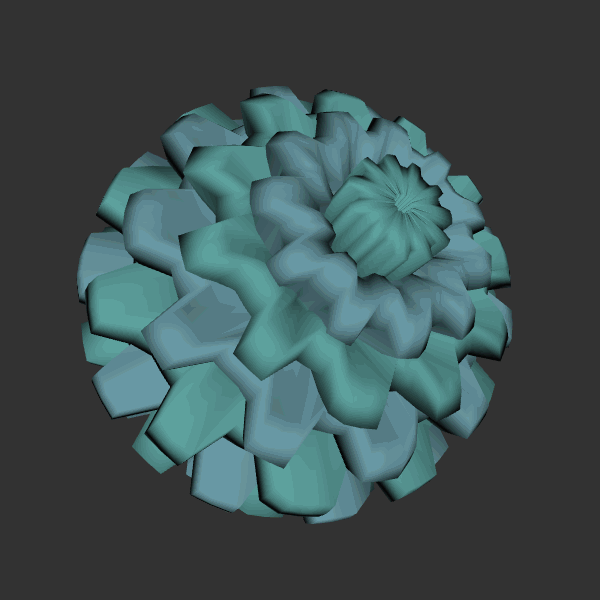
Background: dark